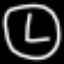
Label: clock